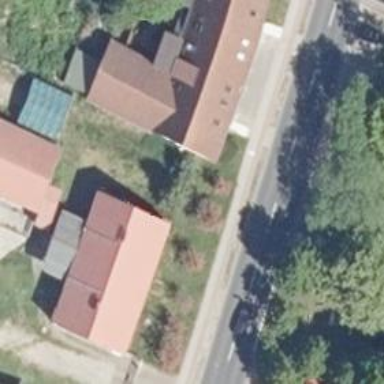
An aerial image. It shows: Building.